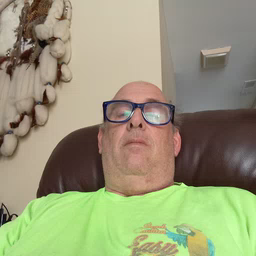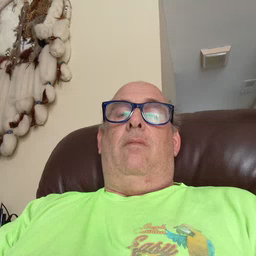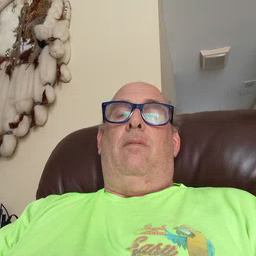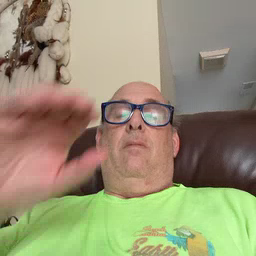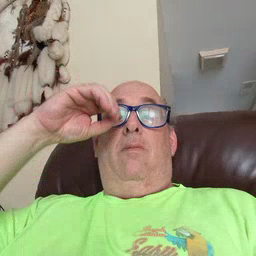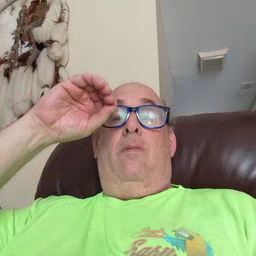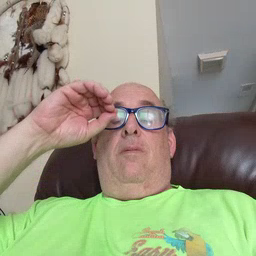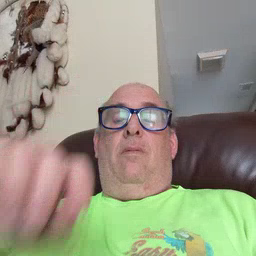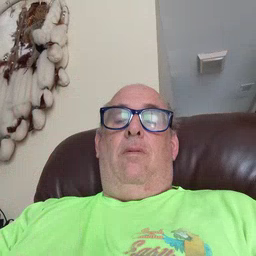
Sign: owl